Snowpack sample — Loveland Pass, Silver Plume, Colorado, USA (1/12/25, 11:40 AM MST)
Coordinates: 39.66, -105.88
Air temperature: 7 °F
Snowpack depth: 140 cm
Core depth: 10 cm
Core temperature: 41 °F
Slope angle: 11°, slope face: 30°
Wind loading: high
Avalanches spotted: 2
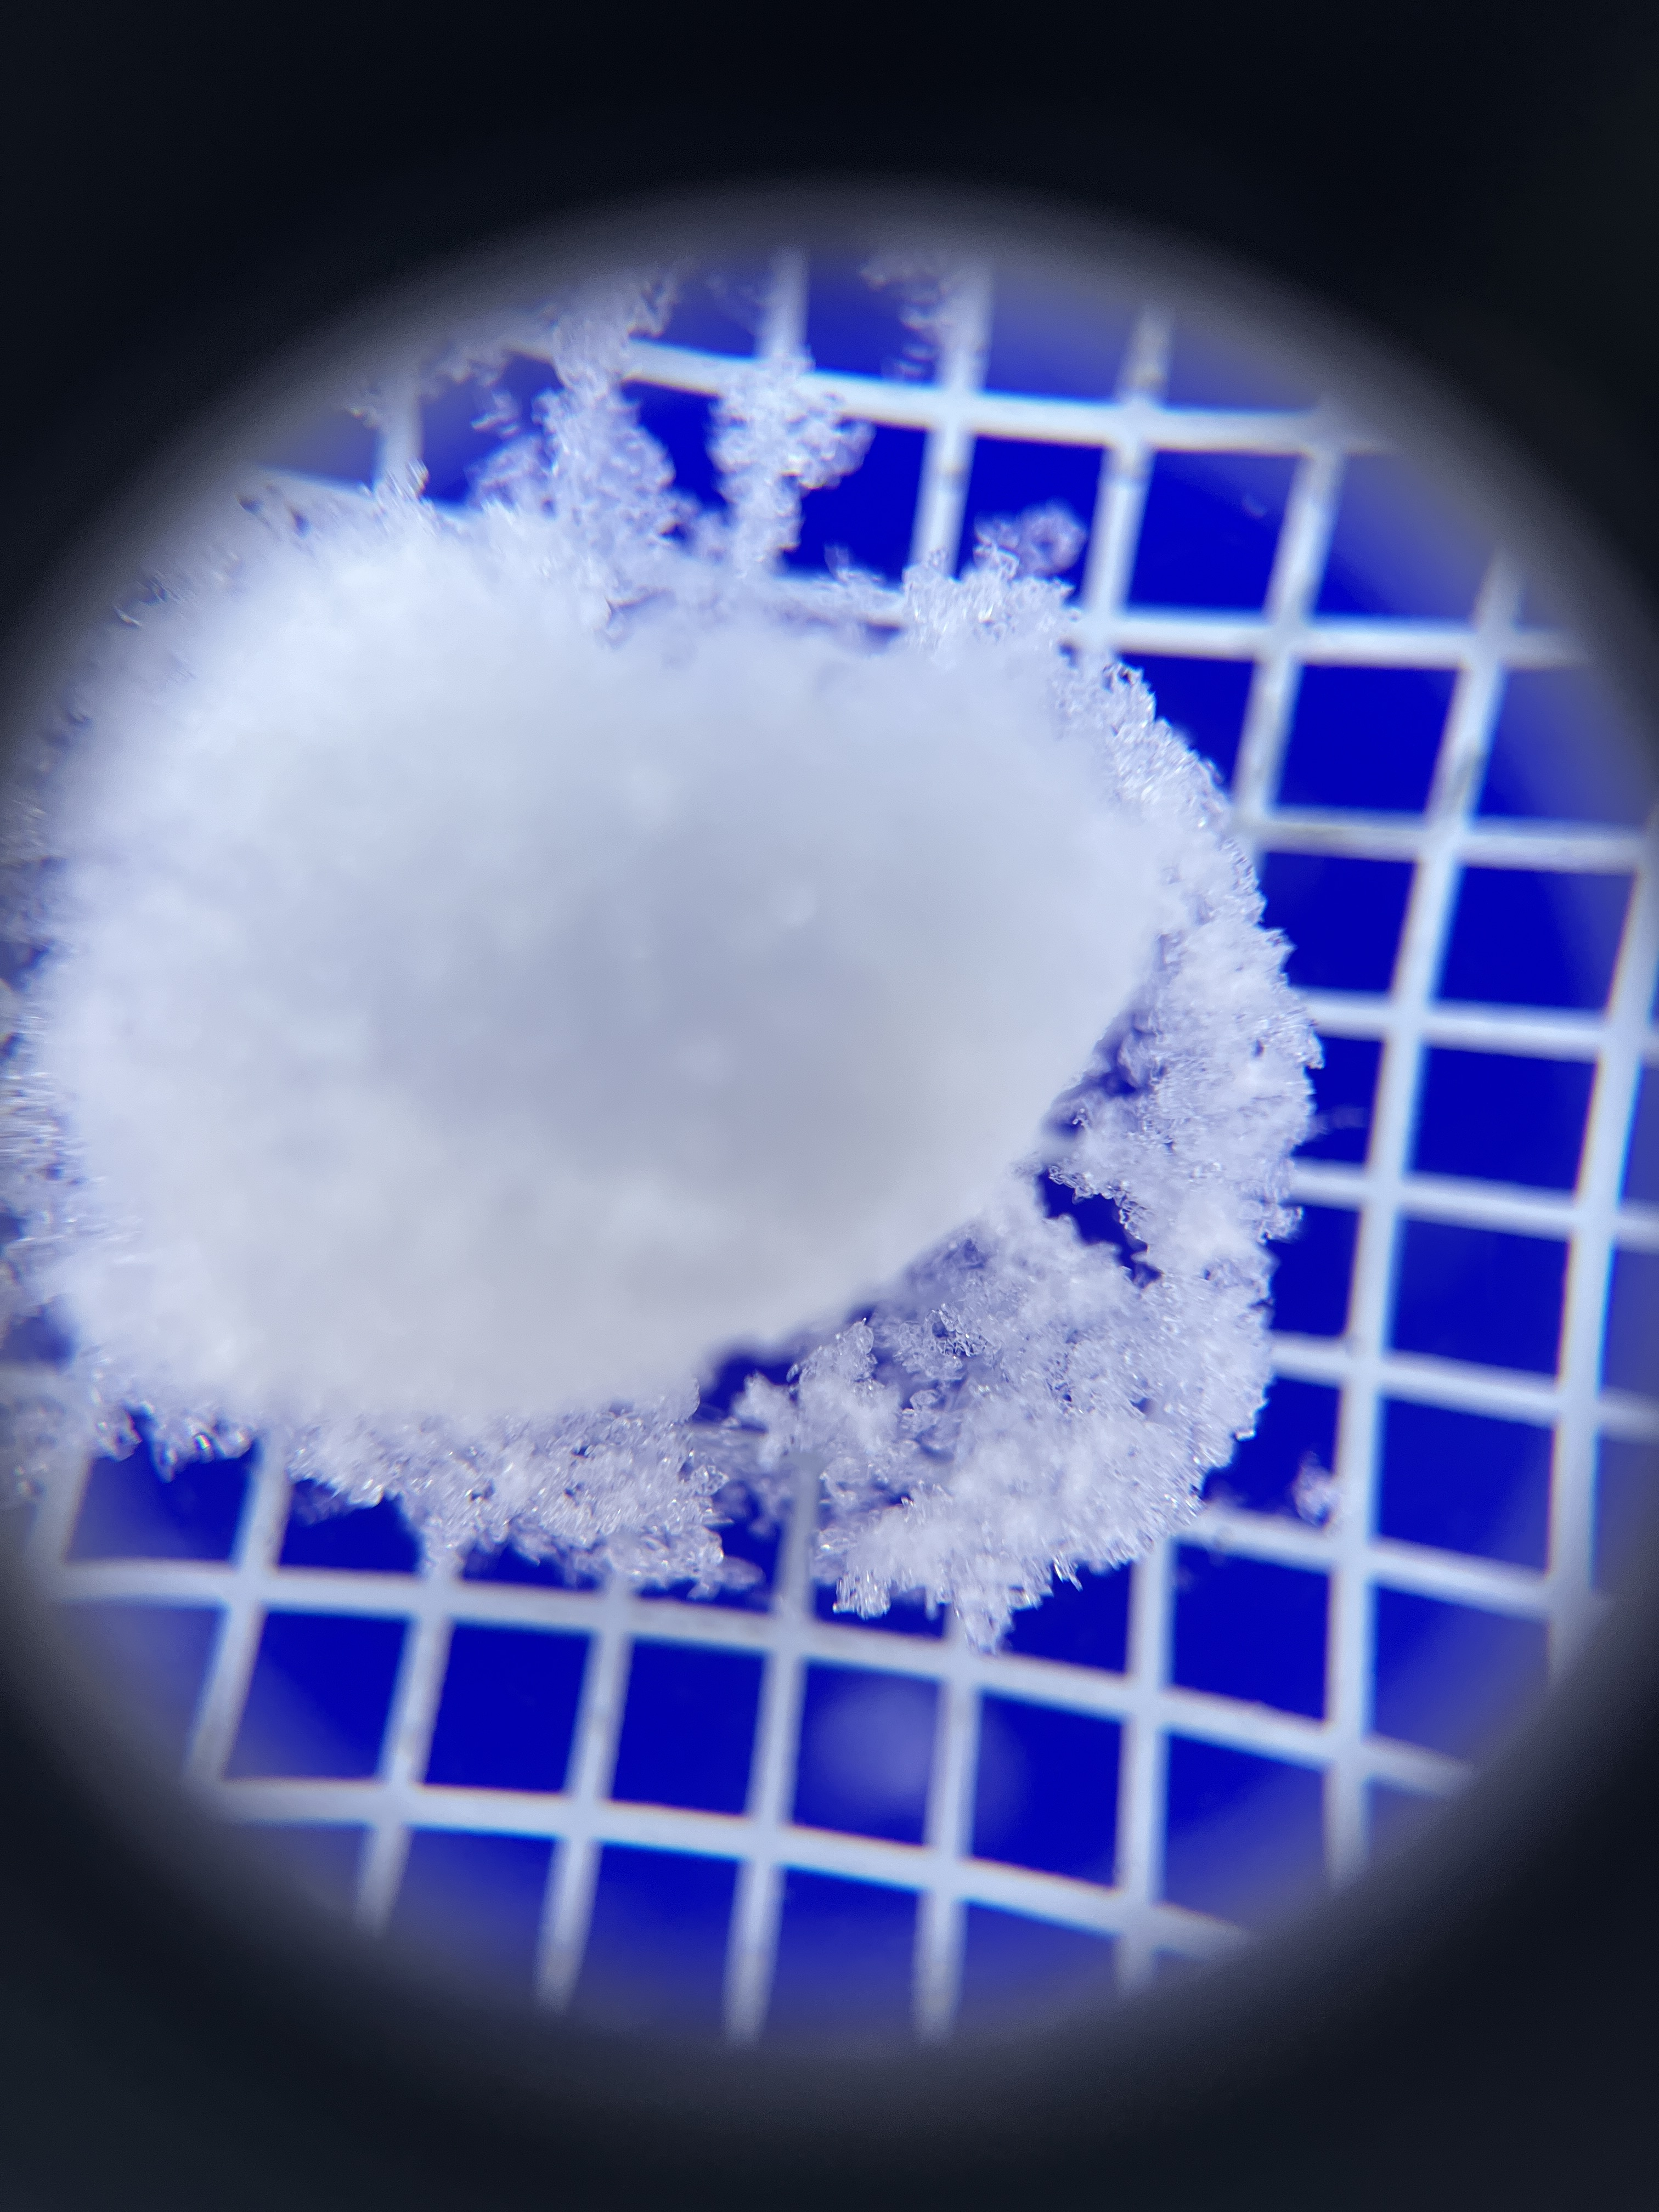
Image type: magnified_profile
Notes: Pilot using slightly modified coring method that took too large segment for snow profile picturing, advised not to use in higher level models. Two avalanche on south face nearby, partially cloudy with light snow in the last 24 hours. Lots of wind loading on eastern features.